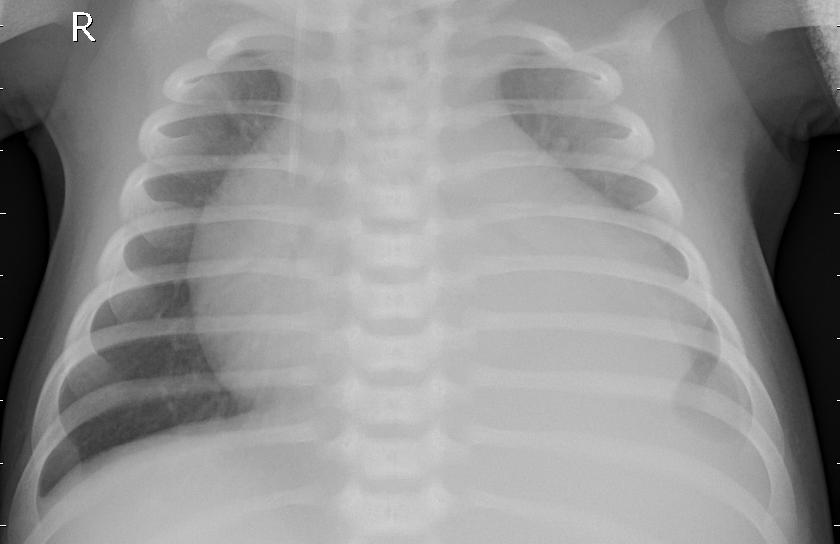
Diagnosis: PNEUMONIA